Question: I switched to work on another computer, I installed visual C# express and protoBuf-net,
and then I copied the source of the project to the other computer.
Now when I open the project on the second computer, the program does not serialize and deserialize the data.
When I'm debugging, every time I step into a piece of code using Protobuf, I get this message:

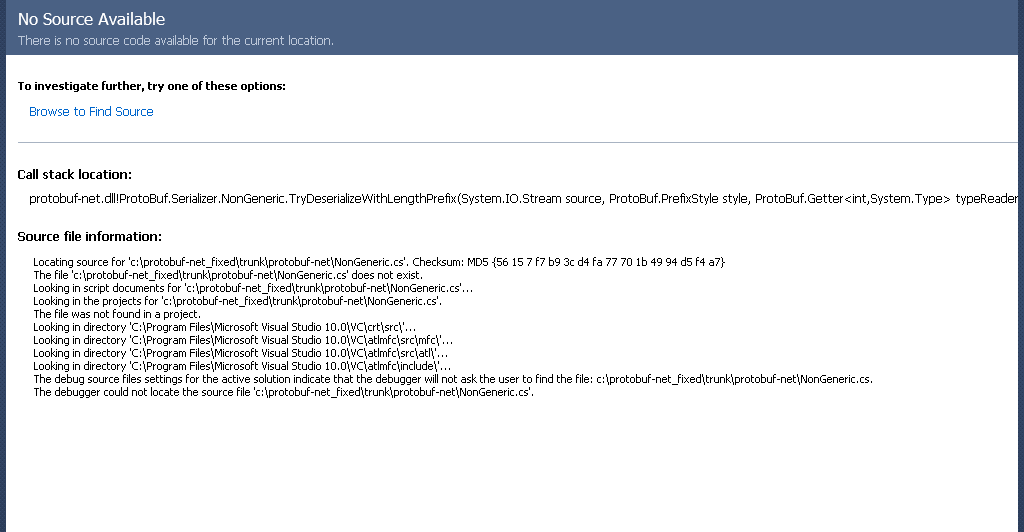
Answer: I'll check the project files for a problem (that _fixed looks suspicious) but unless you the "v2" features it may be easier to use the pre-built dll that can be downloaded. Since this appears to relate to pre-release software it may be easier to e-mail me (as the author) directly.
For info, there are some bat files in the repo that should cleanly build the core project for common .net versions. I can't check right now (away from PC).